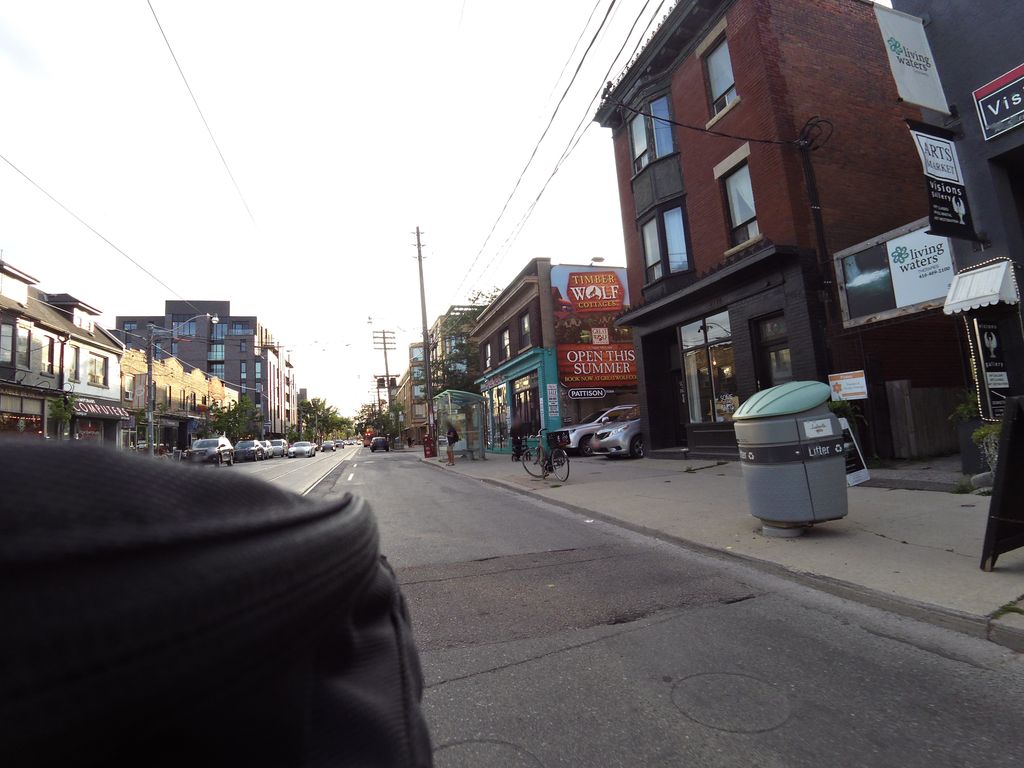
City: toronto